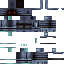
A male skeleton skin with dark skin, wearing red helmet dressed in a black armor chest and black pants, featuring a closed mouth.